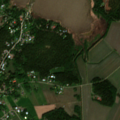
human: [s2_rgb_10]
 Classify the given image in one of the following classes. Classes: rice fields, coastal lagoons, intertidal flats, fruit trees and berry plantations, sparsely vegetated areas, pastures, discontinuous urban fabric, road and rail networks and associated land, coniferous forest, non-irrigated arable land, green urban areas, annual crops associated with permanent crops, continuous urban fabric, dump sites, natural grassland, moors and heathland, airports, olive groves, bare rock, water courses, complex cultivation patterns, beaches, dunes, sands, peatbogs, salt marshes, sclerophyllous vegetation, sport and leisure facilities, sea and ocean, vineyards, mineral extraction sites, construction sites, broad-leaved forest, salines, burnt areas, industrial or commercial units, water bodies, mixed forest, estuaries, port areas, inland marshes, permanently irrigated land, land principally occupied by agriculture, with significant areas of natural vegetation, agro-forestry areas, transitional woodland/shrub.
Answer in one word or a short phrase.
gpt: discontinuous urban fabric, non-irrigated arable land, land principally occupied by agriculture, with significant areas of natural vegetation, mixed forest, transitional woodland/shrub, sea and ocean